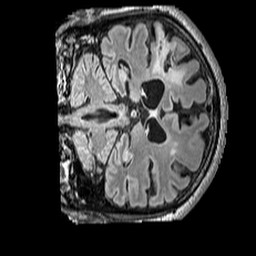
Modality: FLAIR
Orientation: coronal
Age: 58
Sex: male
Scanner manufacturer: siemens
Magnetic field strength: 3 T
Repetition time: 5 s
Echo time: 0.387 s